The image folds the raw vibration samples of a bearing signal into a 2-D grayscale square (signal-to-image encoding). Determine the bearing's health state. Answer with exactly one of: normal, inner_race, outer_race, ball.
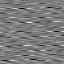
Answer: inner_race